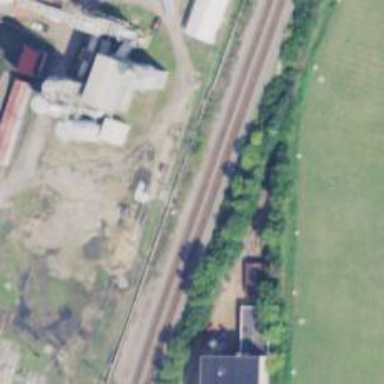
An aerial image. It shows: Abandoned railway.